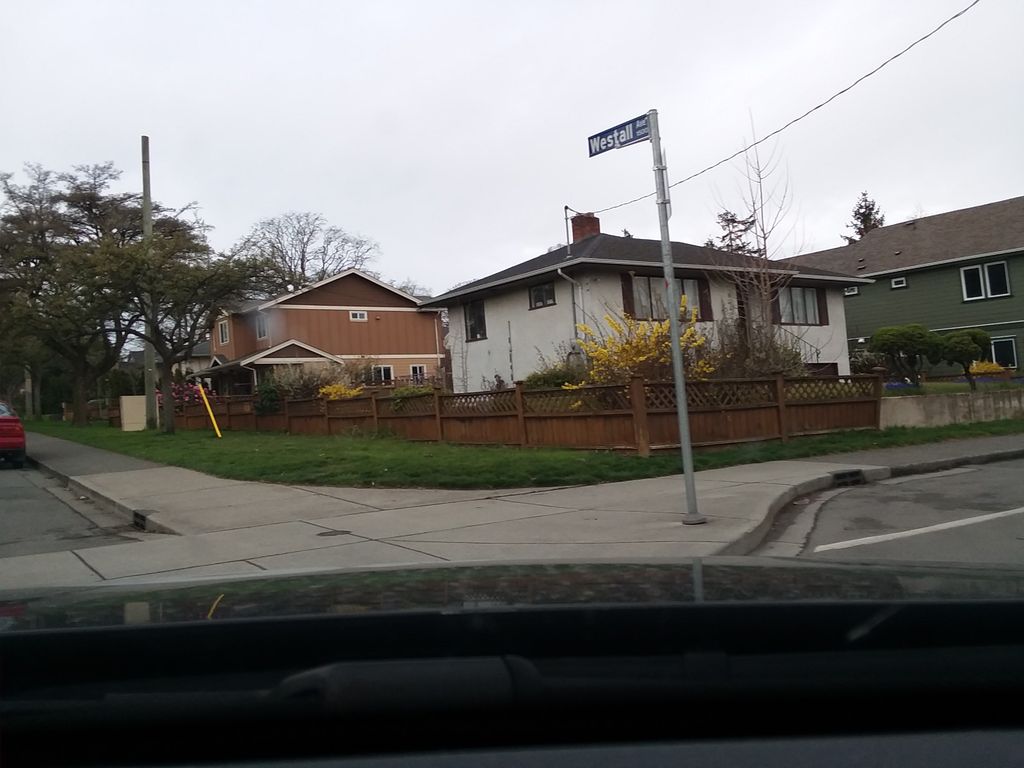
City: victoria